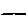
Label: line